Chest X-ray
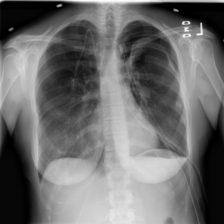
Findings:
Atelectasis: negative
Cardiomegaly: negative
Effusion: negative
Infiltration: negative
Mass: negative
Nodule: negative
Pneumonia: negative
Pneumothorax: negative
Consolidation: negative
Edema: negative
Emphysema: negative
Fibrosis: negative
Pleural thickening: negative
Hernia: negative